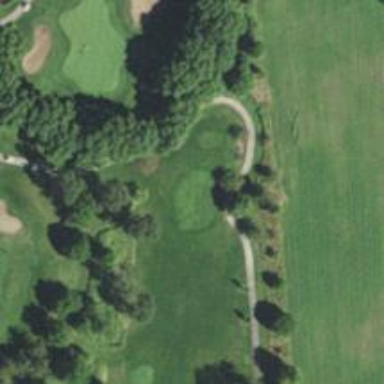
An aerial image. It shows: Grassy area designated as golf tee.